Field crop: maize
Growth stage: 2
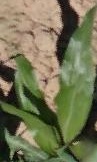
Species: maize